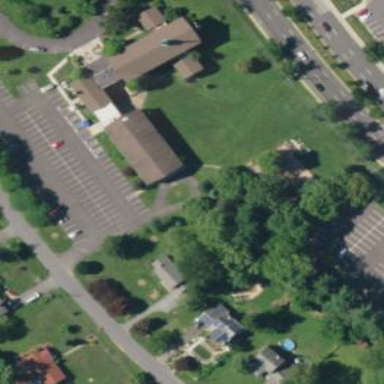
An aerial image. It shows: Beautiful church building.